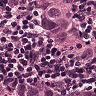
Metastatic tissue present: yes